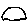
Label: car